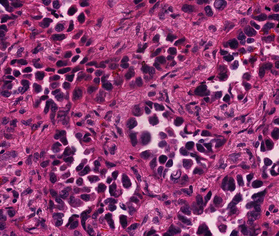
Tumor epithelial tissue: yes
Tumor-associated stroma tissue: yes
Normal tissue: no